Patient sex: M
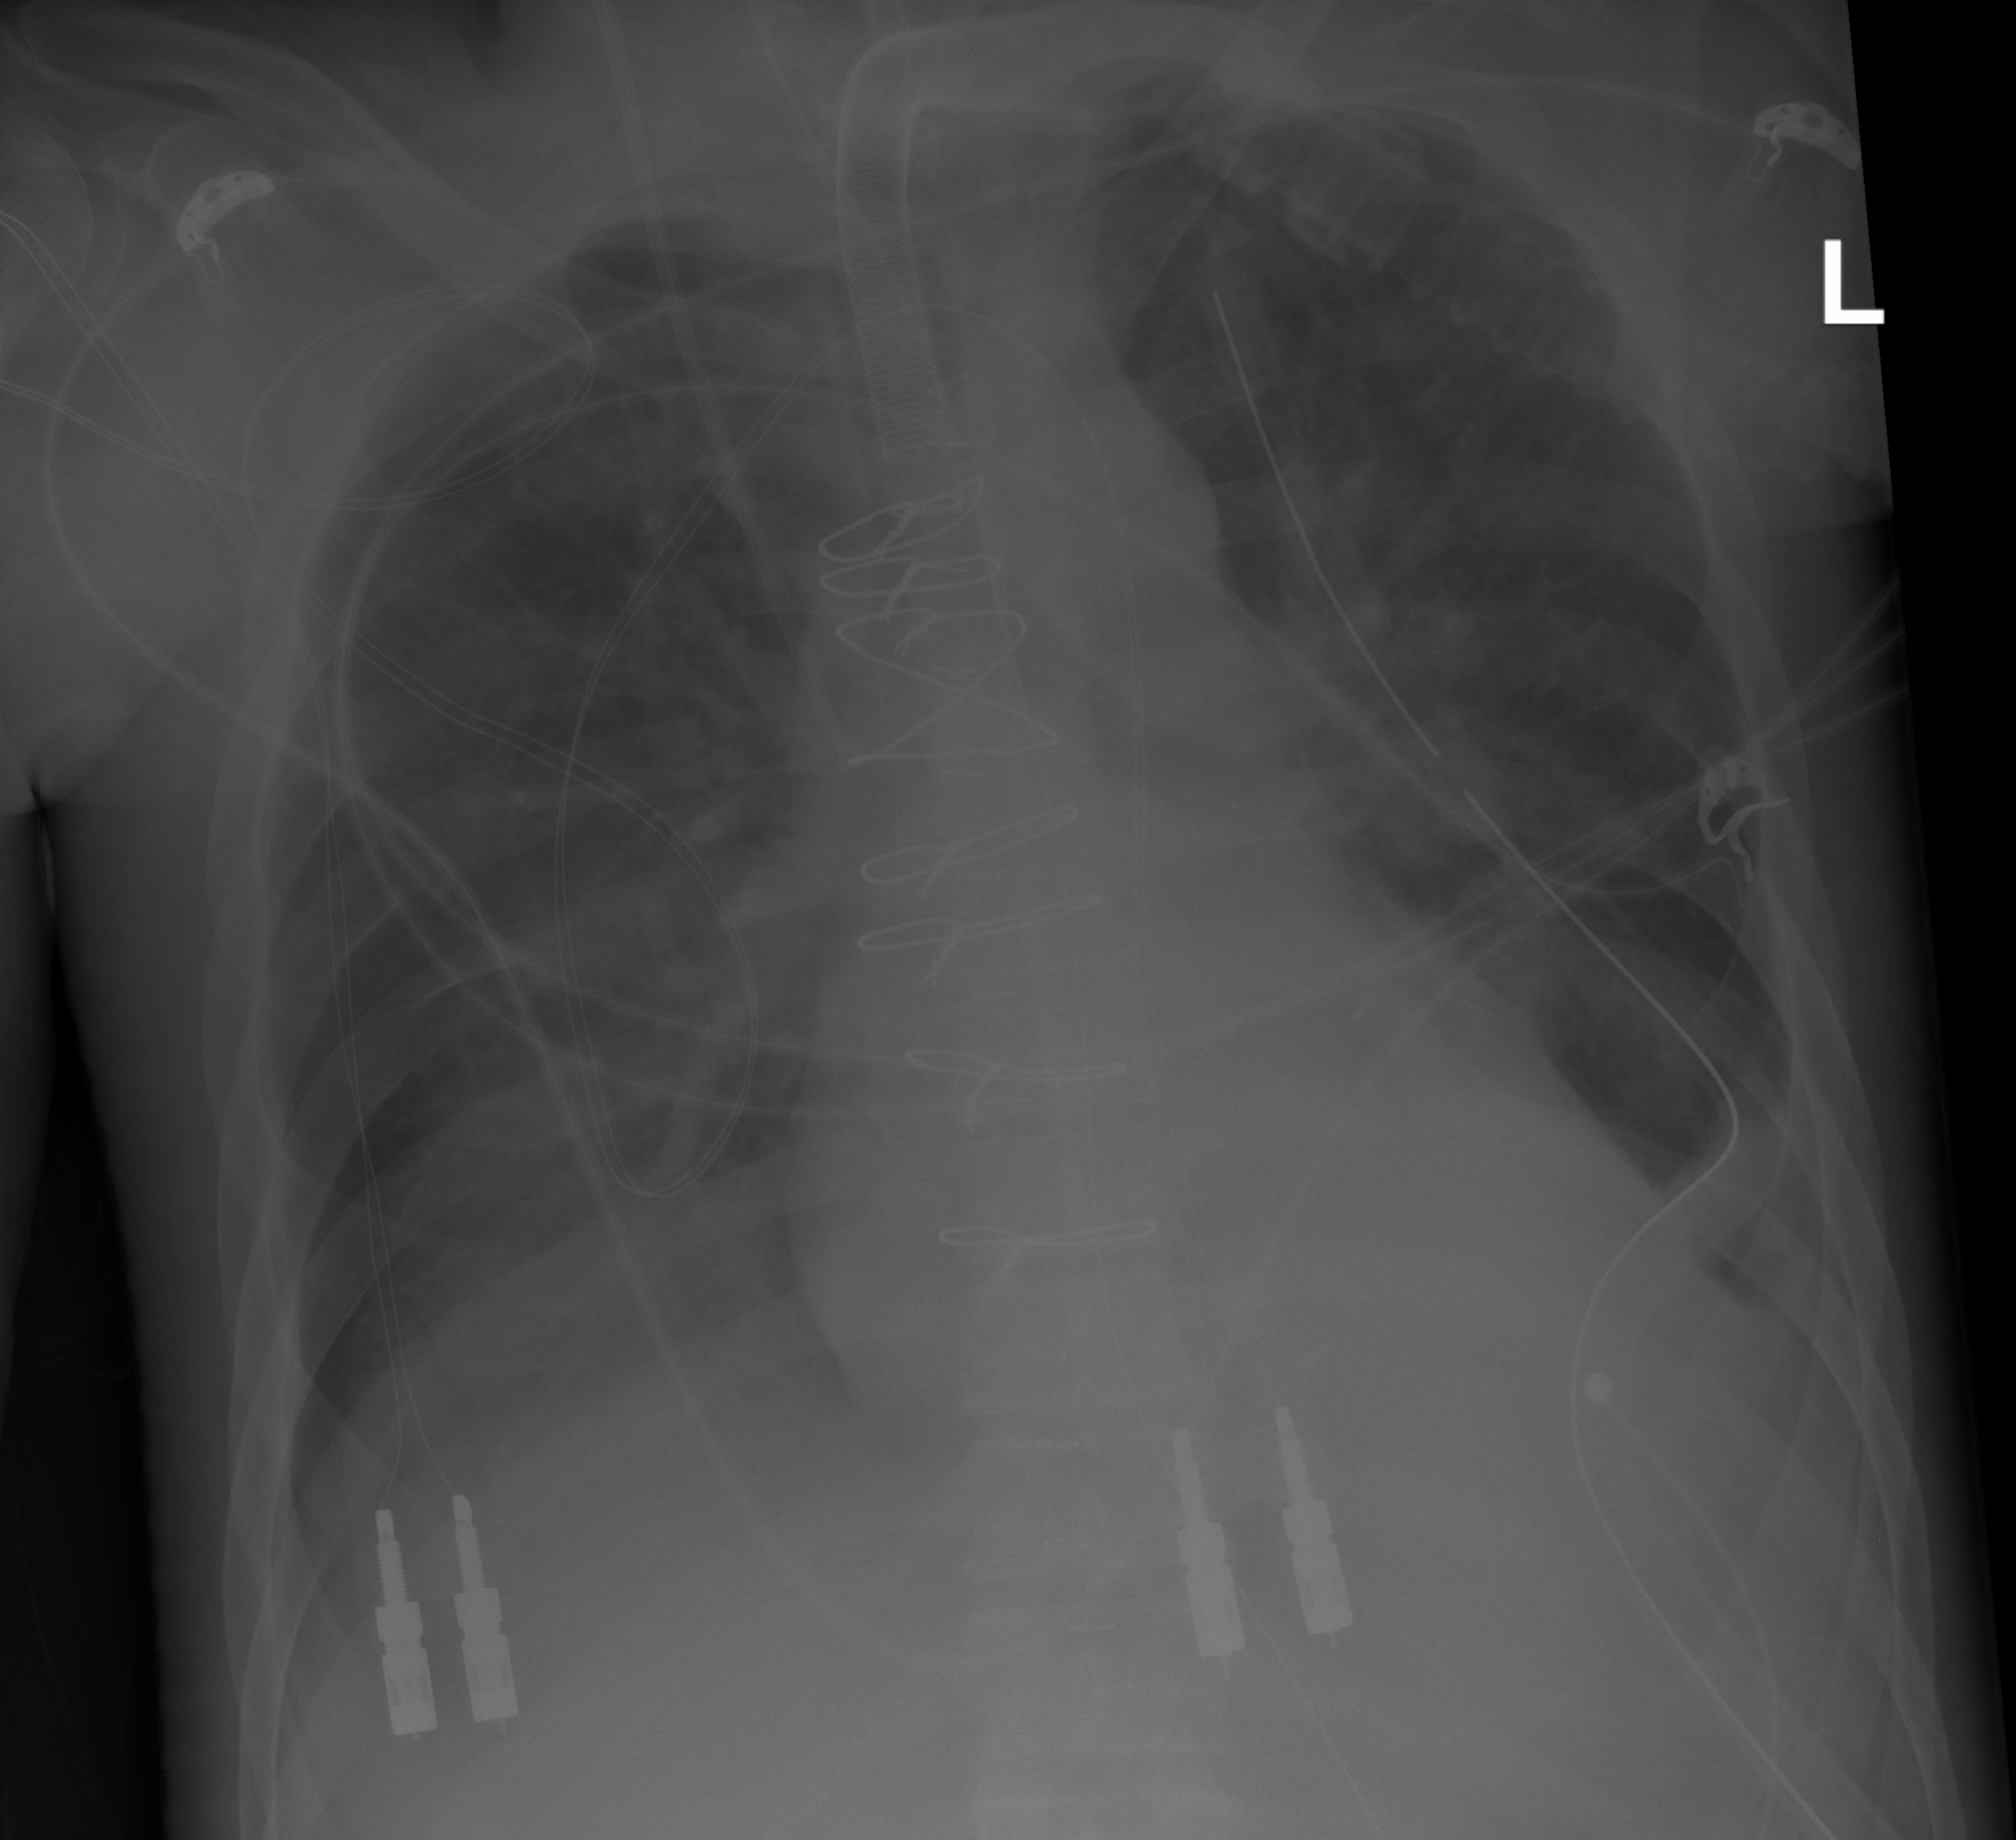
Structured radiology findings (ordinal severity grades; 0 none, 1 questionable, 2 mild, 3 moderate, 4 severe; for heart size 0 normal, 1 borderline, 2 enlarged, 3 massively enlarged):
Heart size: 0
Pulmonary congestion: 2
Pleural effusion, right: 3
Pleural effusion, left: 2
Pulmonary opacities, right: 0
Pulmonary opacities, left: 0
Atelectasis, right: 2
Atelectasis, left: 2